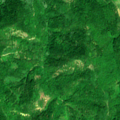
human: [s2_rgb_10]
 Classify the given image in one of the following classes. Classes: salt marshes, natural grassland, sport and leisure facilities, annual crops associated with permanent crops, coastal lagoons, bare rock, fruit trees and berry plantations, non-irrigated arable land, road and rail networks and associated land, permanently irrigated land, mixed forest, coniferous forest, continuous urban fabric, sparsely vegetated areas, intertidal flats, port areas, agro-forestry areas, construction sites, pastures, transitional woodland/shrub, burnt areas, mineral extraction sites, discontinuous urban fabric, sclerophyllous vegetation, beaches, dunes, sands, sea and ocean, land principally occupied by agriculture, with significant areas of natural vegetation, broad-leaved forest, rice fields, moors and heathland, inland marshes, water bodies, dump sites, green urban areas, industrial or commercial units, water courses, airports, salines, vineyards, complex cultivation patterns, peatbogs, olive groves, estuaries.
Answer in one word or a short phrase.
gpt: land principally occupied by agriculture, with significant areas of natural vegetation, broad-leaved forest, transitional woodland/shrub